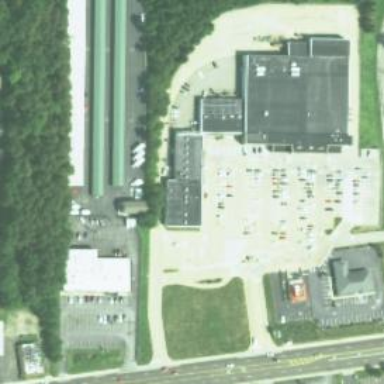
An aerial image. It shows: Retail area.